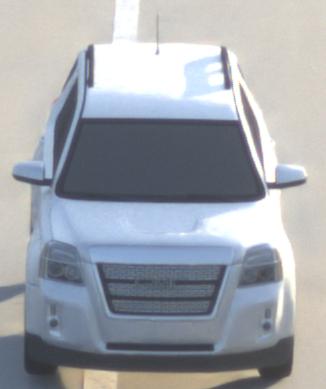
Make: GMC
Model: Terrain
Detailed model: Gen. 1
Model produced from: 2009
Model produced until: 2017
Doors: 5
Color: white
Road condition: dry road
Daytime: sunrise or sunset
Contrast: low contrast